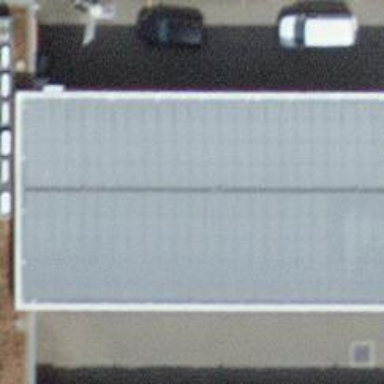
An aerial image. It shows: Fuel station.